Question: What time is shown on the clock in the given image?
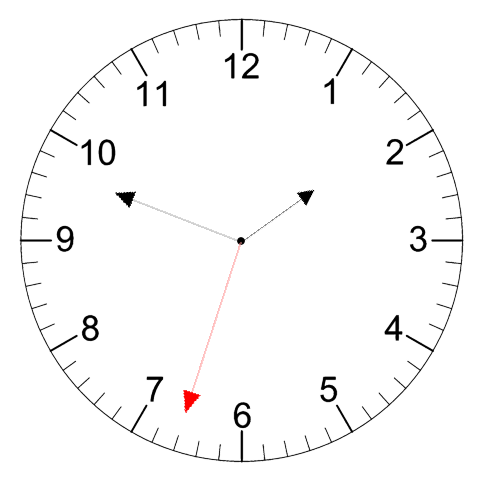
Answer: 01:48:33